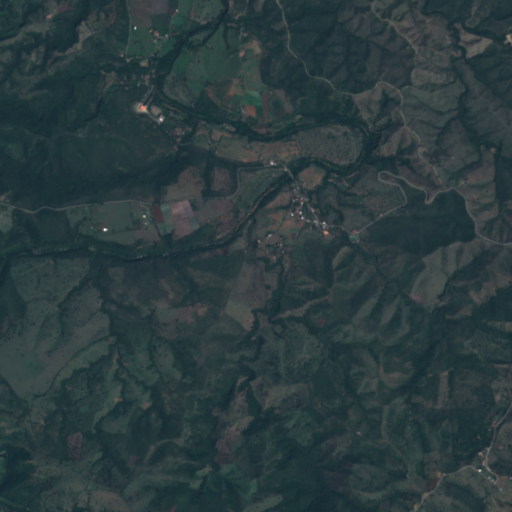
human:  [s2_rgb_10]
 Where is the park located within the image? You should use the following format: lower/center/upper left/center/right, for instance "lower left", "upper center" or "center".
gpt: The park is located in the upper left of the image.
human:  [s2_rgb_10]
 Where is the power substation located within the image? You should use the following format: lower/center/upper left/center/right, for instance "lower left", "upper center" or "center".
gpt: The power substation is located in the upper left of the image.
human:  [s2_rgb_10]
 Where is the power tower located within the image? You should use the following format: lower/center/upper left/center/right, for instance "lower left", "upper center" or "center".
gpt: The power tower is located in the upper left of the image.
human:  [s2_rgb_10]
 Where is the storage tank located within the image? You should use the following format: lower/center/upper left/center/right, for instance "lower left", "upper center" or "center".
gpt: The storage tank is located in the upper left of the image.
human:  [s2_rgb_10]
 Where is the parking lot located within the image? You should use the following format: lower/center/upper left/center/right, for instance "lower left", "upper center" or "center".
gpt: There is no parking lot in the image.